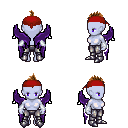
a pixel art fantasy rpg character, female body template, dark elf, purple skin, purple wings, metal pants, brown mohawk hairstyle, red bandana, white cloth bracers, metal boots, four views (front, back, left, right), 2x2 character sprite sheet, small pixel art, hard edges, no anti-aliasing